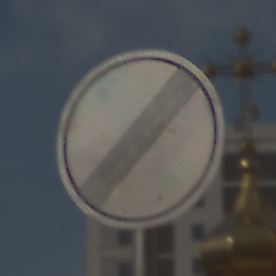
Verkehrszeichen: EndeSaemtlicherBegrenzungen
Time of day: MorningAfternoon
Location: Outdoor (Urban)
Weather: PartlyCloudy
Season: NotSpecified
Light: Natural